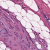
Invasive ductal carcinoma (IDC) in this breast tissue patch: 1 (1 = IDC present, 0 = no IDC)